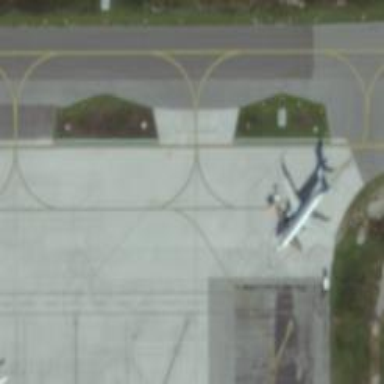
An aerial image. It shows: View of taxiway at the airport.